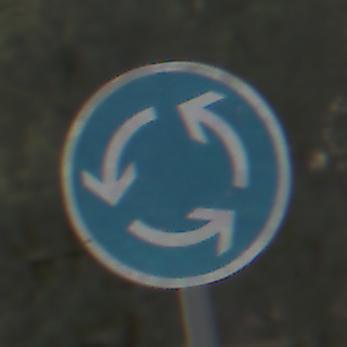
Verkehrszeichen: Kreisverkehr
Umgebung: Outdoor, RoadRail
Tageszeit: SunriseSunset
Wetter: PartlyCloudy
Licht: Natural
Jahreszeit: NotSpecified
Kontrast: LowContrast